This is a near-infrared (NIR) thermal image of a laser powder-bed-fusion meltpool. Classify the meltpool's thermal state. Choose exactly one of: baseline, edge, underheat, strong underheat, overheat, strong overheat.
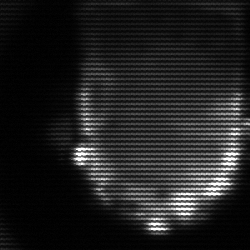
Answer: baseline